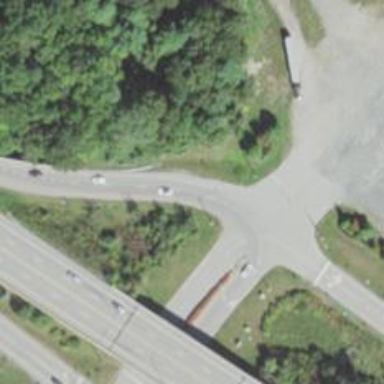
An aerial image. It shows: Trunk link highway with expressway features.